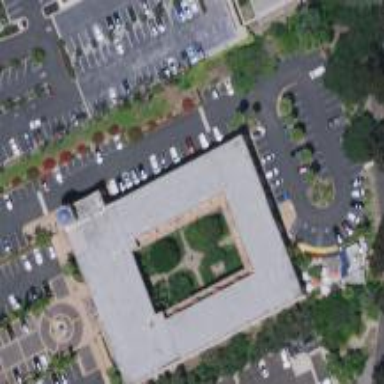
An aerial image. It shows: Office building.